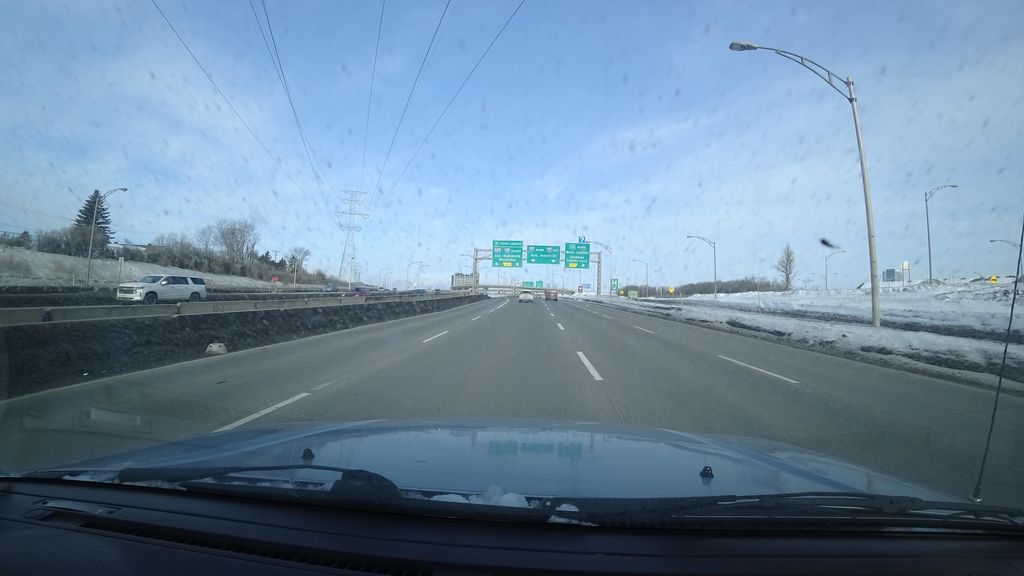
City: quebec_city